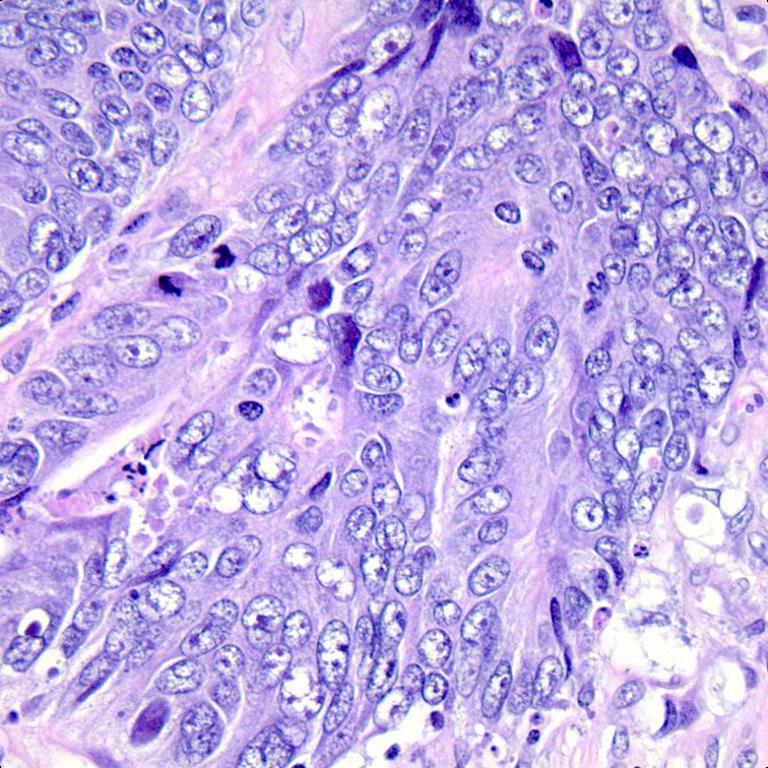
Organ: colon
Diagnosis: adenocarcinomas